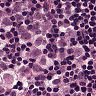
Metastatic tissue present: yes